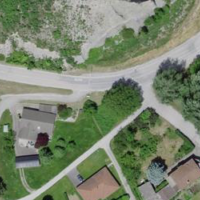
EUNIS habitat code: 54
Species observed at this site:
Vicia cracca